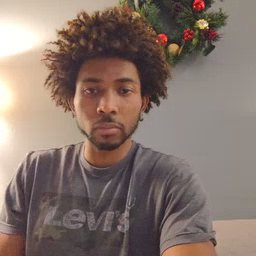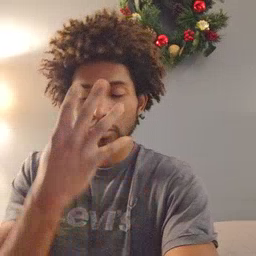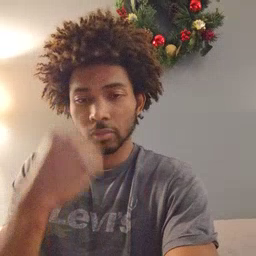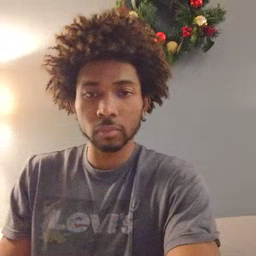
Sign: sleepy